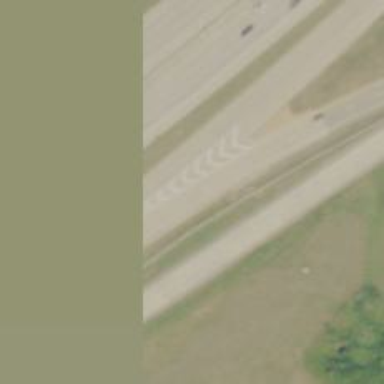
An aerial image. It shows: Secondary link road.